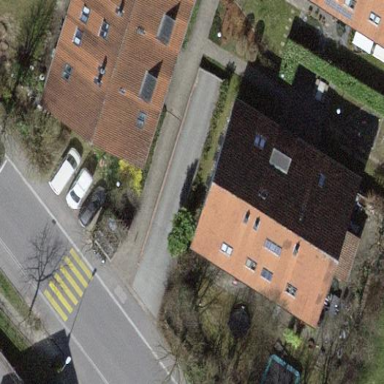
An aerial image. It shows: Residential building.